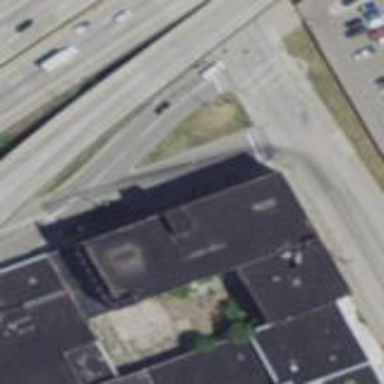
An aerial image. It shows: Industrial building.